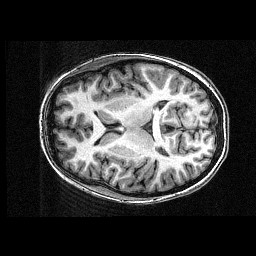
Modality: T1w
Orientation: axial
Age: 30
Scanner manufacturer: siemens
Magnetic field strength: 3 T
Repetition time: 2.3 s
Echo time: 0.00336 s